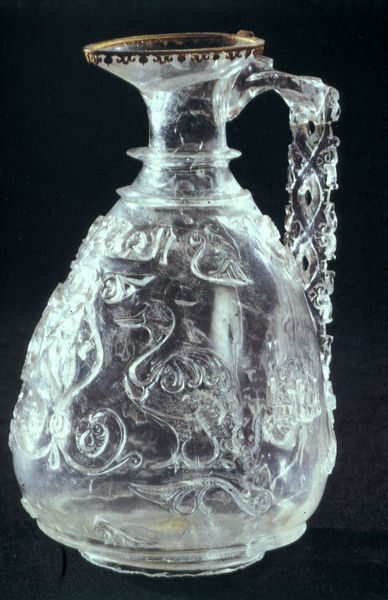
Titel: Krug
Standort: Florenz
Institution: Palazzo Pitti
Schlagwörter: dunkel, schatten, vogel, wasser, blume, blumen, braun, glas, grau, licht, schmuck, schwarz, weiss, tier, tiere, muster, ornament, flasche, gefieder, silber, hals, vögel, boden, gold, reich, schräg, umrandung, henkel, kanne, krug, ranken, stilleben, vase, relief, klar, ente, schnabel, leer, weis, rand, reflexe, floral, ornamente, verzierung, metall, bronze, transparent, foto, fotografie, griff, deckel, gefäß, blumenmuster, loch, pfau, gravur, ranke, photo, kunstgewerbe, karaffe, schnörkel, öffnung, fasan, glaskaraffe, kristall, antik, durchsichtig, montur, muschel, manufaktur, beschlag, filigran, goldrand, borde, ornamentik, kunsthandwerk, hänkel, fassung, reliquie, geschliffen, verziehrt, bauchig, wasservogel, tülle, wasserkrug, ausguss, glasbläserei, verziehrung, bergkristall, glaskrug, montierung, bleikristall, fatimidisch, kristal, glaskunst, glasschnitt, verzierug, wase, aufwendig, objektbild, objektfotografie, sschnabel, ausschenken, handgemacht, ränke, wasserkaraffe, bergkridtall